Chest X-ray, AP view. Patient: 83 years old, sex F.
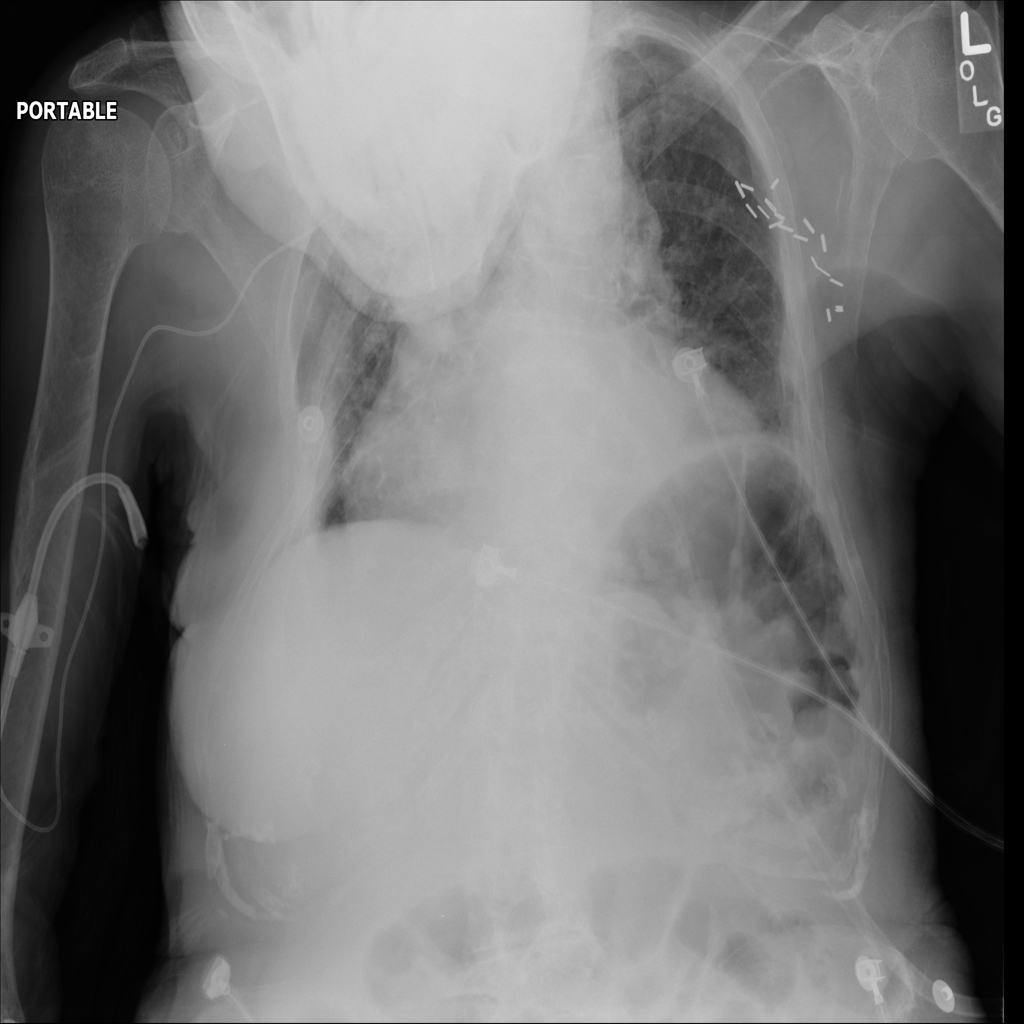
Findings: No Finding